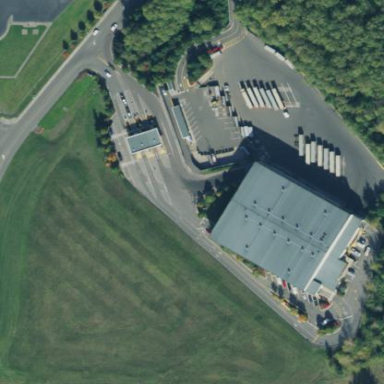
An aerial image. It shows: Industrial area with waste transfer station.